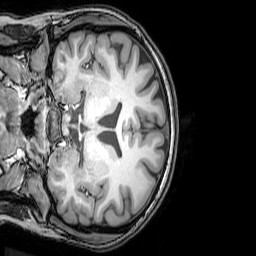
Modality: T1w
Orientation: coronal
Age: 25
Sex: female
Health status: healthy
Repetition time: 0.081 s
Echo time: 0.037 s